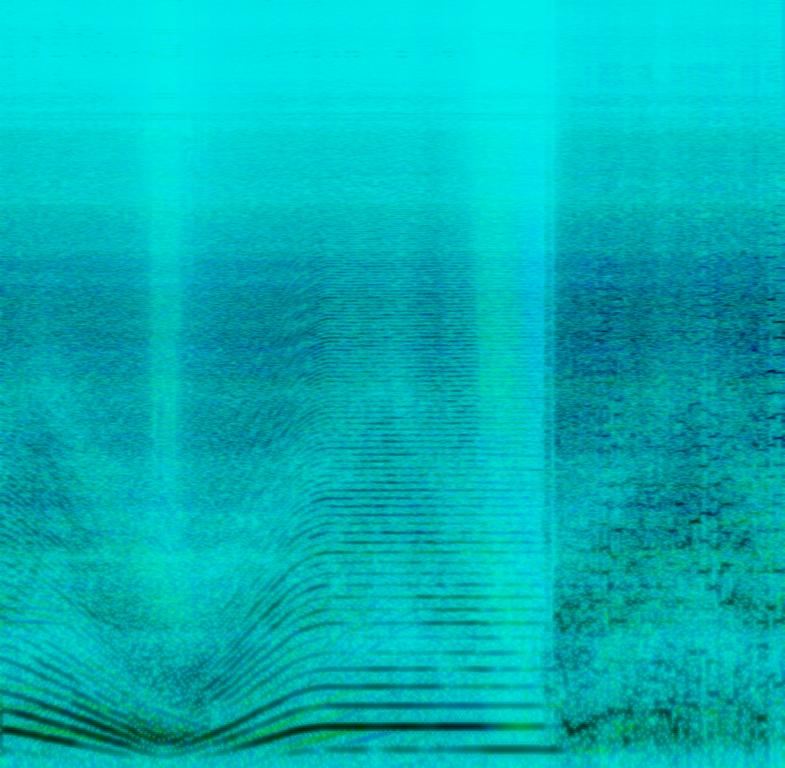
Someone is playing a fast shred solo on a distorted e-guitar with a lot of reverb and delay panning to both sides of the speakers. This song may be playing in a youtube video showing off your progress.